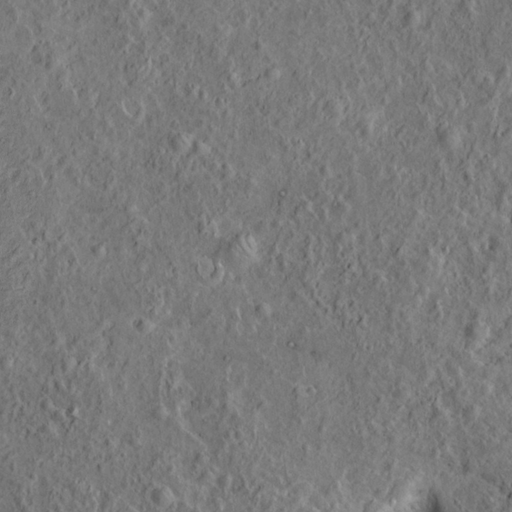
Classes present: Background, Cone